Question: i have just installed windows 8 pro, and after i test my keyboard all the chars when press shift is messed up, this is my on-screen keyboard looks like
as you can see '@' is swithced with '"' , how to solve this?
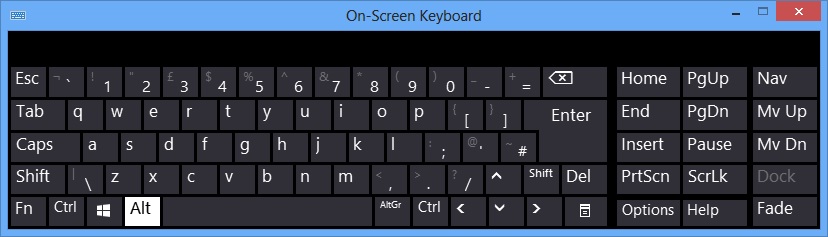
Answer: Go to and change your language prefrences to UK to US.